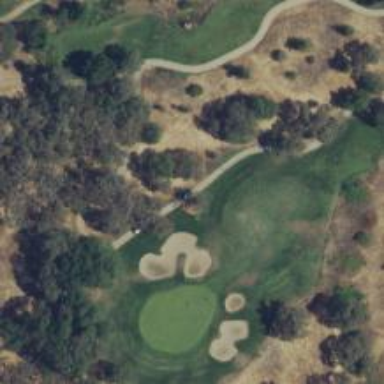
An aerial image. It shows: Golf fairway surrounded by grass.